Question: Consider user is denied access to a table of financial secrets:
'''
SELECT * FROM Transactions
SELECT permission denied on object 'Transactions'
'''
No problem:
'''
CREATE VIEW dbo.Transactions2 AS SELECT * FROM Transactions
Command(s) completed succesfully.
SELECT * FROM Transactions2
(84,387,982 row(s) affected)
'''
Are users supposed to be able to bypass 'deny' permissions on a table by aliasing the table?
Sauce:

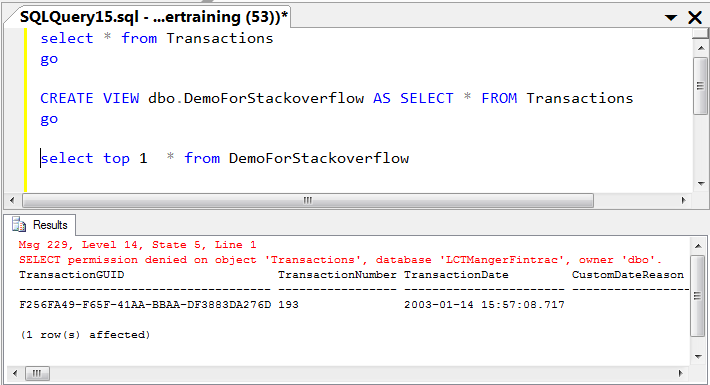
Answer: This is working as advertised
It's called "<URL>"
- - -
If you don't want someone to see a column/table, don't have it in the view/function/stored proc. Or add logic/joins to check permissions according to whatever model you've used.
Previous answers: <URL>
It's been in SQL Server and Sybase since, well, long time.